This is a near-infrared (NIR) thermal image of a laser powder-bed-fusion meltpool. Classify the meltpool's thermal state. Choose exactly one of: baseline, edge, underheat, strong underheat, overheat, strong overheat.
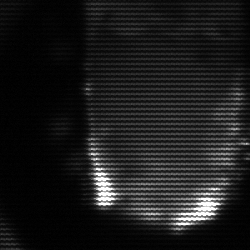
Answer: baseline